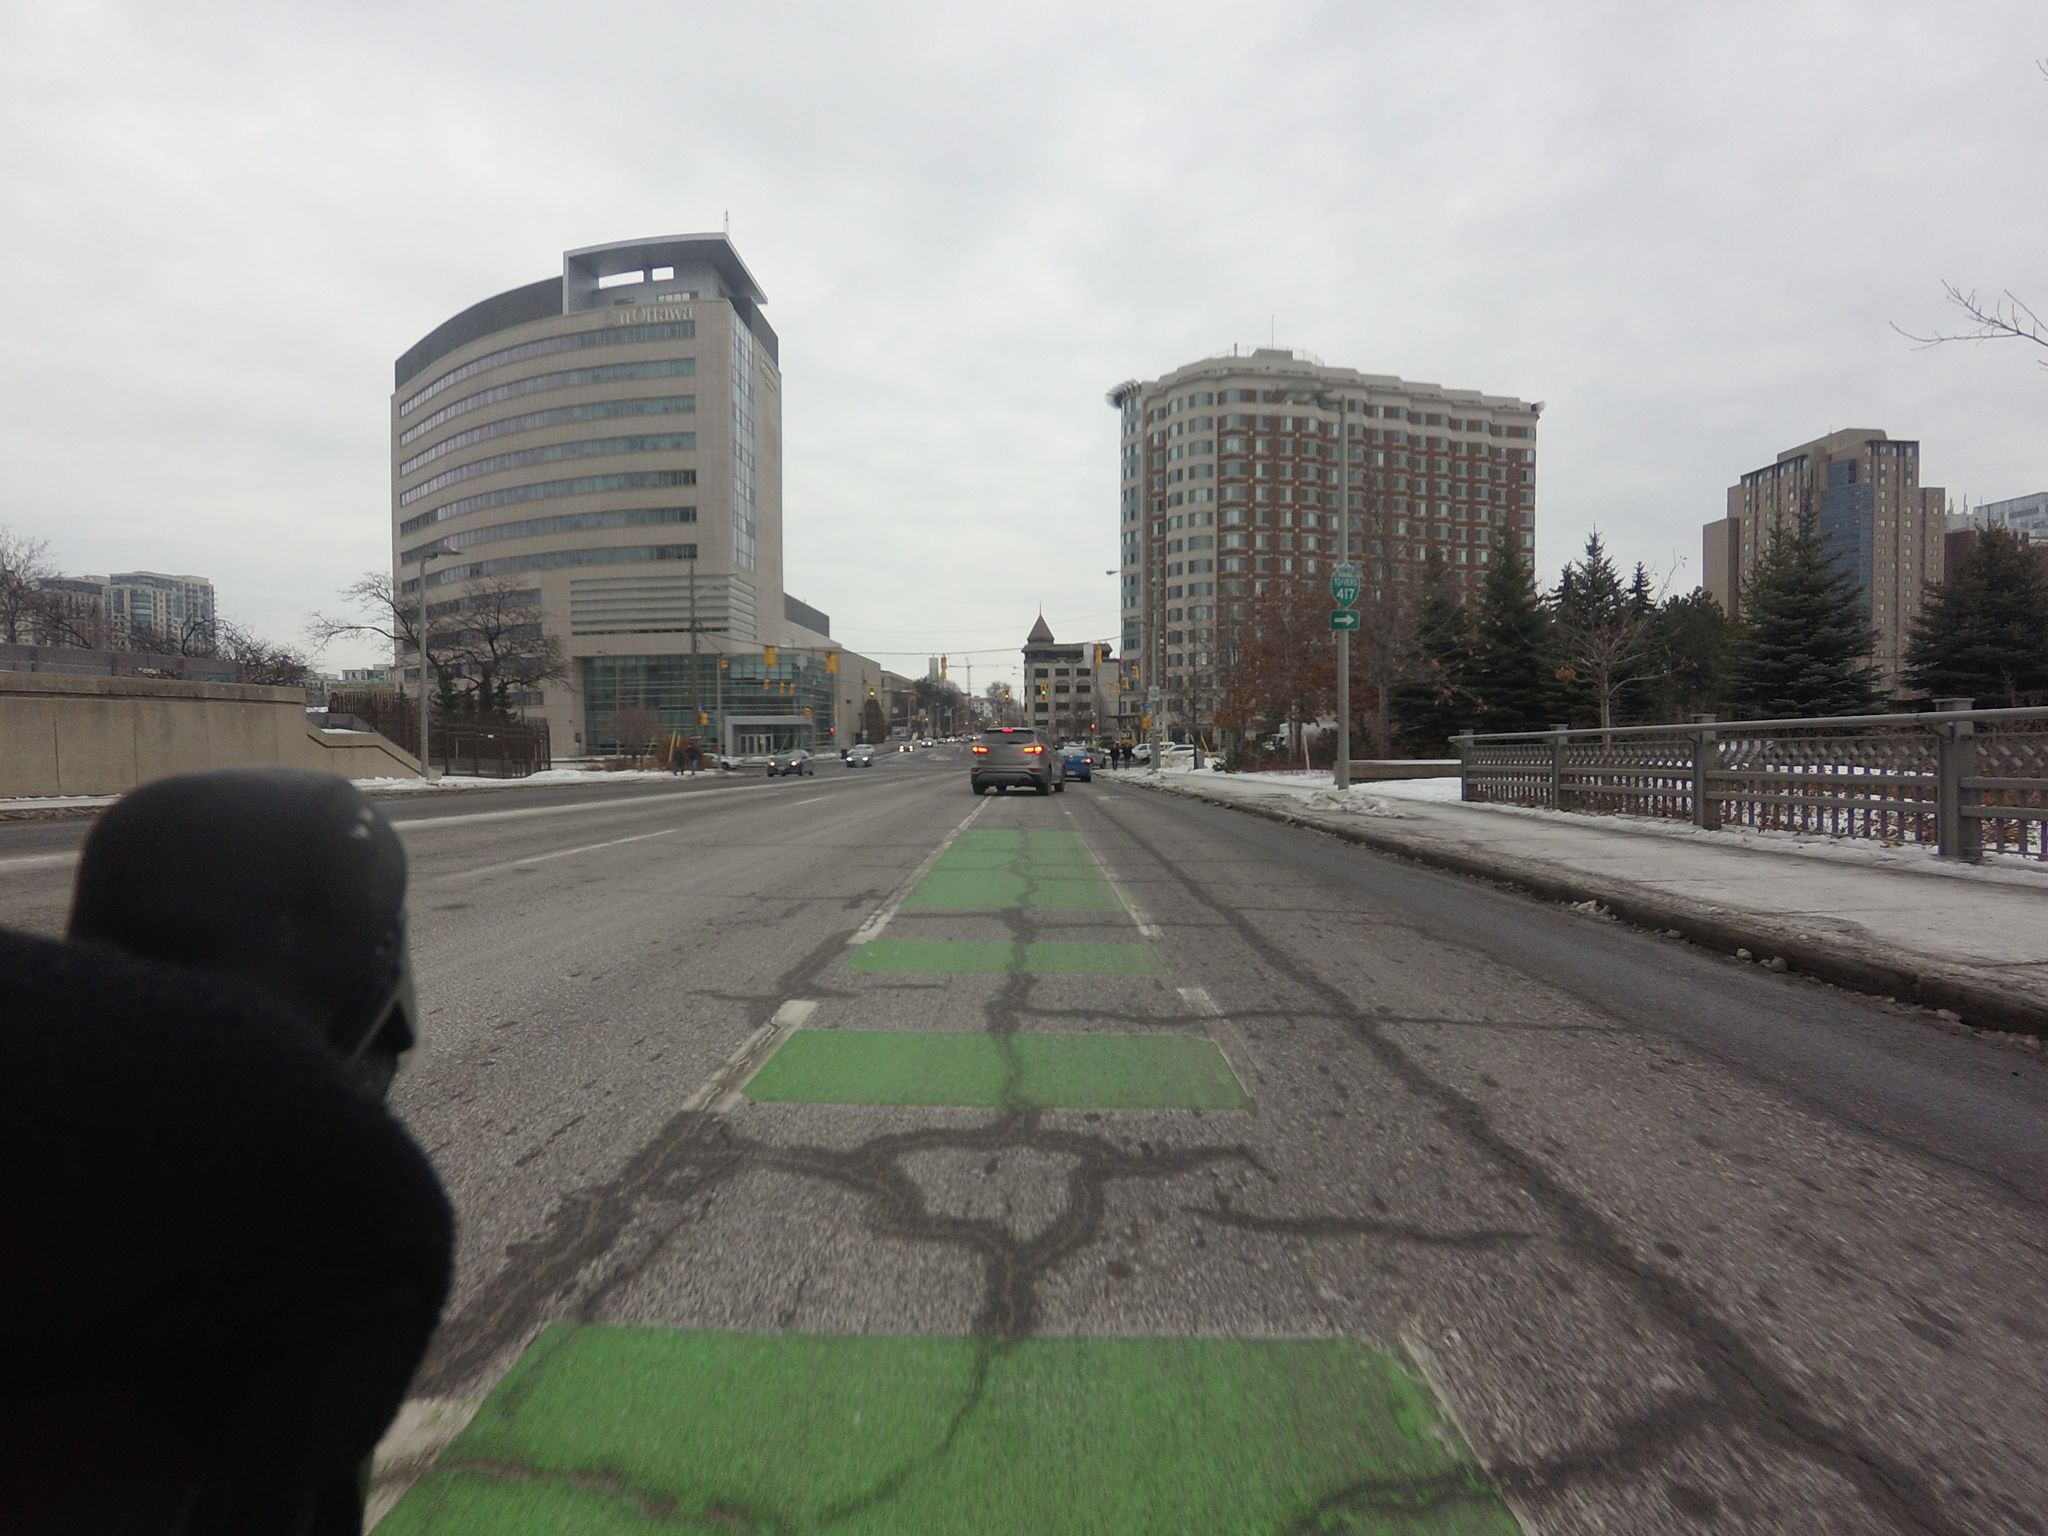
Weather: snowy
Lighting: day
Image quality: good
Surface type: cycling surface
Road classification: footway
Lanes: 4, 5
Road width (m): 2, 3, 2.5
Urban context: urban centre
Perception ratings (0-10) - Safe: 5.26, Lively: 5.41, Beautiful: 5.91, Boring: 4.6, Depressing: 1.77, Wealthy: 3.86